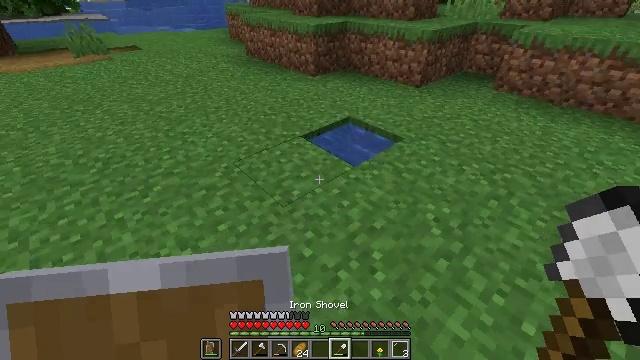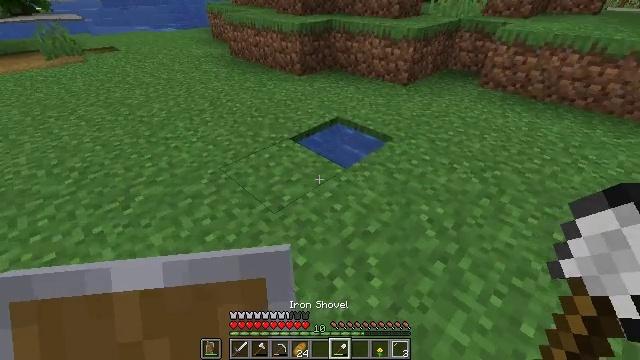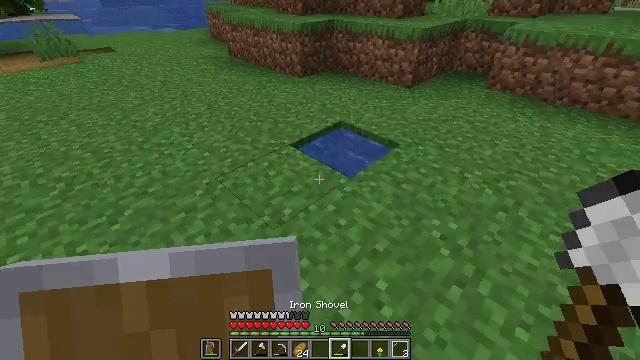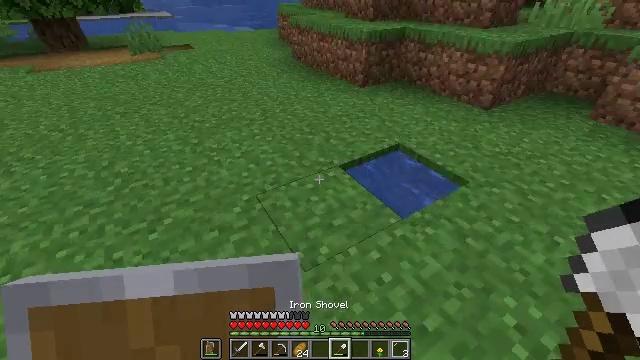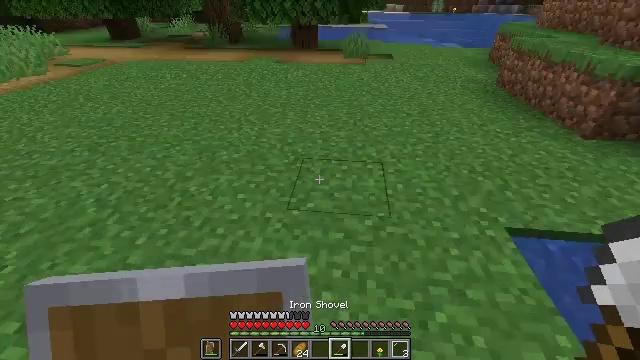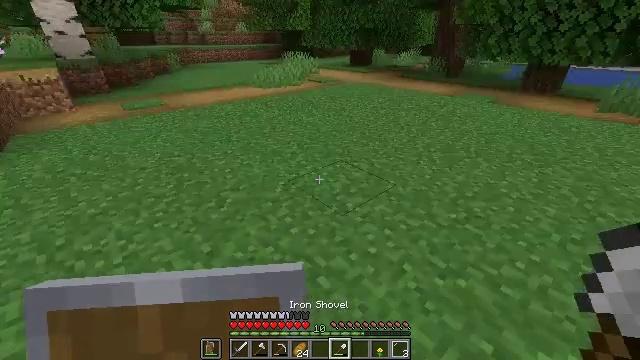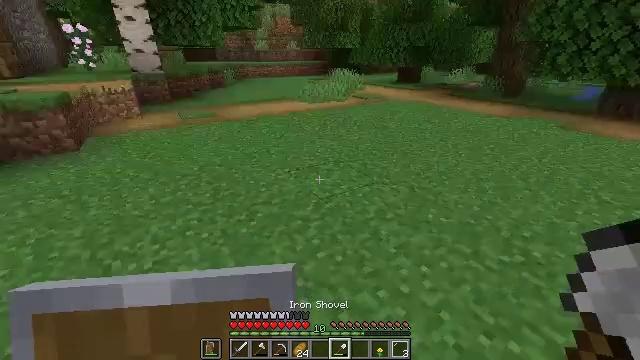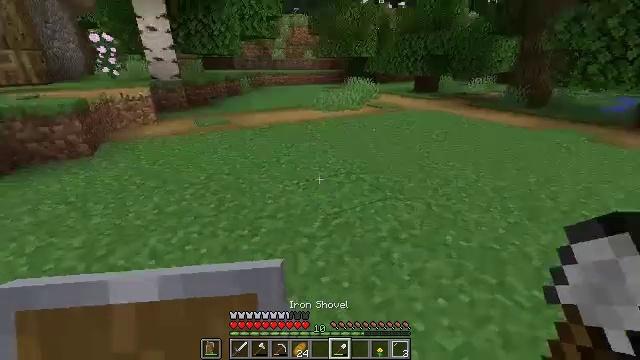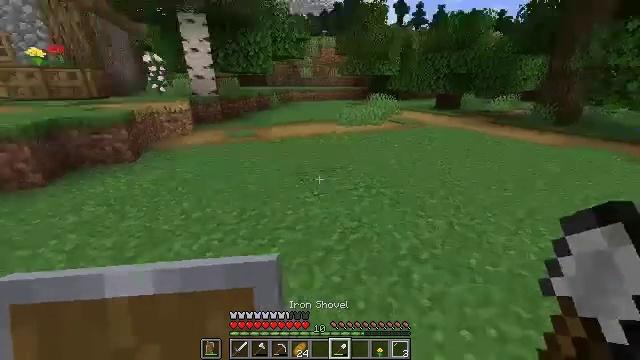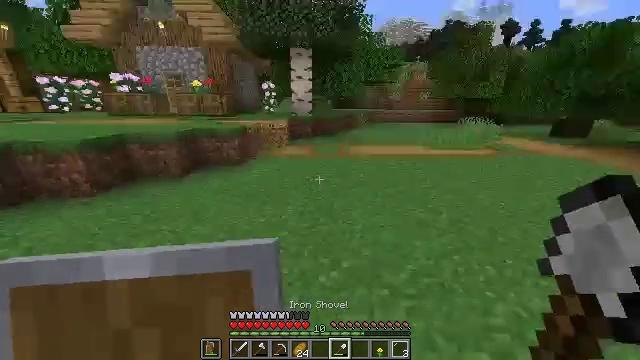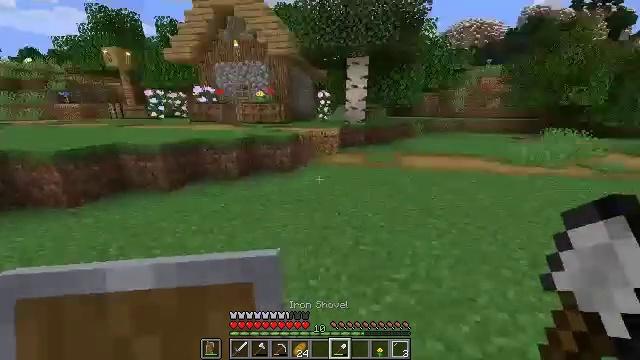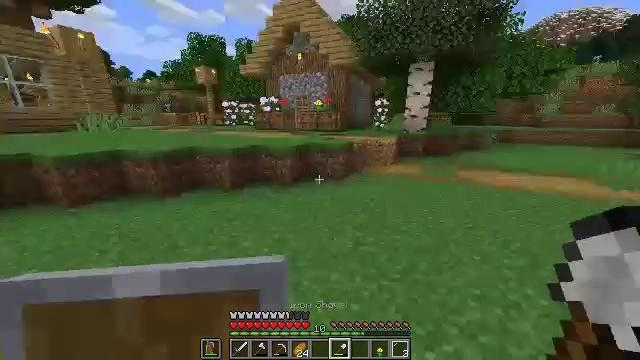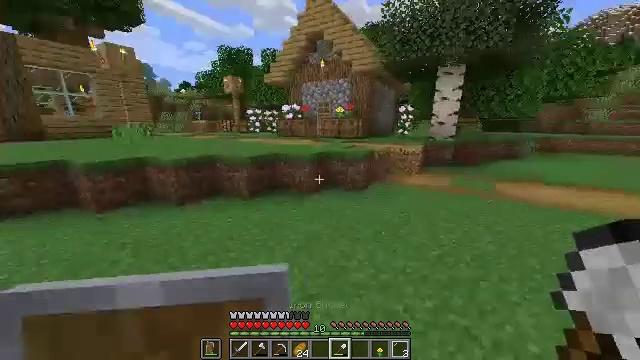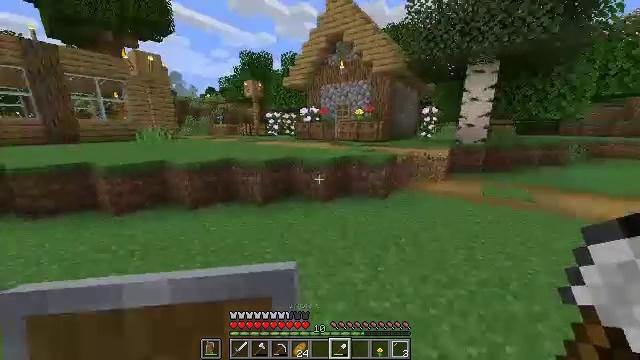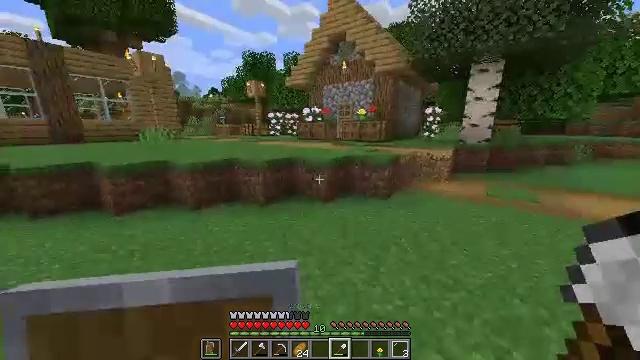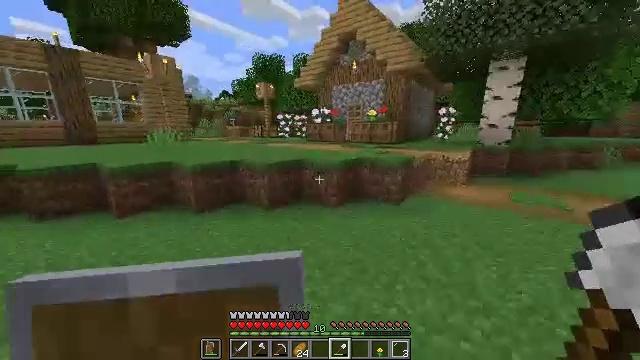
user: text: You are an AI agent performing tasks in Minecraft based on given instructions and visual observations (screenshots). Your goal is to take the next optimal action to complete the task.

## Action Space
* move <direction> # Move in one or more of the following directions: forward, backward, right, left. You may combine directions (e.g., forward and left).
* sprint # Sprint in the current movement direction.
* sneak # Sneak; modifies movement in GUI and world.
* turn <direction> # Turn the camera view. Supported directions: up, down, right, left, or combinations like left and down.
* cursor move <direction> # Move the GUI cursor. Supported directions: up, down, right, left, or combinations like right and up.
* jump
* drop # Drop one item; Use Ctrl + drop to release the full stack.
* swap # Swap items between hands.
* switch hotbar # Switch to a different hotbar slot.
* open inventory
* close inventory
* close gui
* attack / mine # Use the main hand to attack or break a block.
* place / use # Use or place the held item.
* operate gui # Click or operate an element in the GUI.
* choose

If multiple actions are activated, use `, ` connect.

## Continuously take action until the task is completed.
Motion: motion action
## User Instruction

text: Craft the iron hoe on the crafting table.
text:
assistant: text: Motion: move forward, turn right, close inventory
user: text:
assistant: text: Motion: move forward
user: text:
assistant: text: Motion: move forward, turn left
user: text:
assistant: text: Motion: move forward, turn left and up
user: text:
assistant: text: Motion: move forward, turn left and up
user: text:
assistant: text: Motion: move forward, turn left and up
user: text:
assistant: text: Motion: move forward, sprint, turn left and up
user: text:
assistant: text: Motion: move forward, sprint, turn left and up
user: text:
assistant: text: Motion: move forward, sprint, turn left and up
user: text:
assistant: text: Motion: move forward, sprint, turn left and up
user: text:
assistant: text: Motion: move forward, turn left and up
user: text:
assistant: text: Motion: move forward, turn left and up
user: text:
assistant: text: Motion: move forward, turn left
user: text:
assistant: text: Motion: move forward
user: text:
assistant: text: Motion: move forward, turn left
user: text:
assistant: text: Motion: move forward, turn left
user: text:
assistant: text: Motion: move forward, turn left
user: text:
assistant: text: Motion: move forward
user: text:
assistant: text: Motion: move forward
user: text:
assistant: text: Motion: move forward, turn left
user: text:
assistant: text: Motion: move forward, turn left
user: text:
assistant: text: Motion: move forward
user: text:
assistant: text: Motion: move forward
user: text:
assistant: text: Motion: move forward, jump
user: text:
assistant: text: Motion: move forward, turn left, jump
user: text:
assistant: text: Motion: move forward, jump
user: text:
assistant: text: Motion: move forward, jump
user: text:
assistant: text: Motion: move forward, jump
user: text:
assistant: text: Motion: move forward
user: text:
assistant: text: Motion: move forward